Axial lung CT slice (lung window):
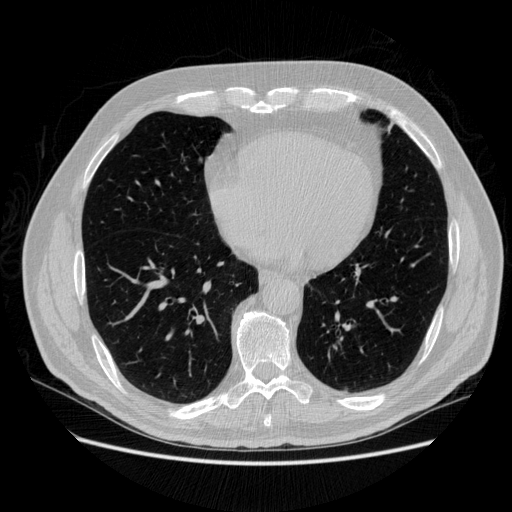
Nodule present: no